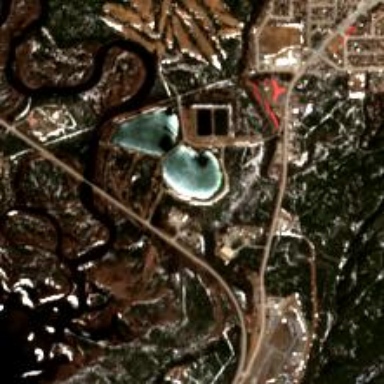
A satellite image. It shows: Industrial area hosting wastewater plant. This sewage plant is man-made facility designed for treating wastewater.